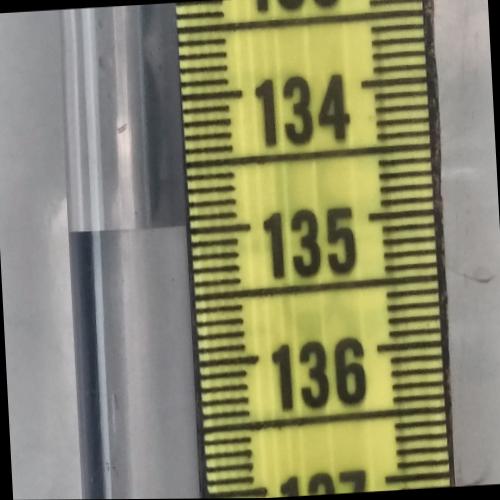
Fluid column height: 135.0 cm